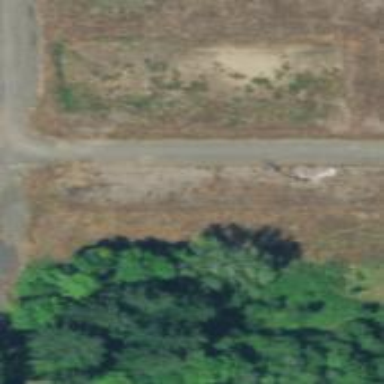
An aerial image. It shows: Driveway.